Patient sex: M
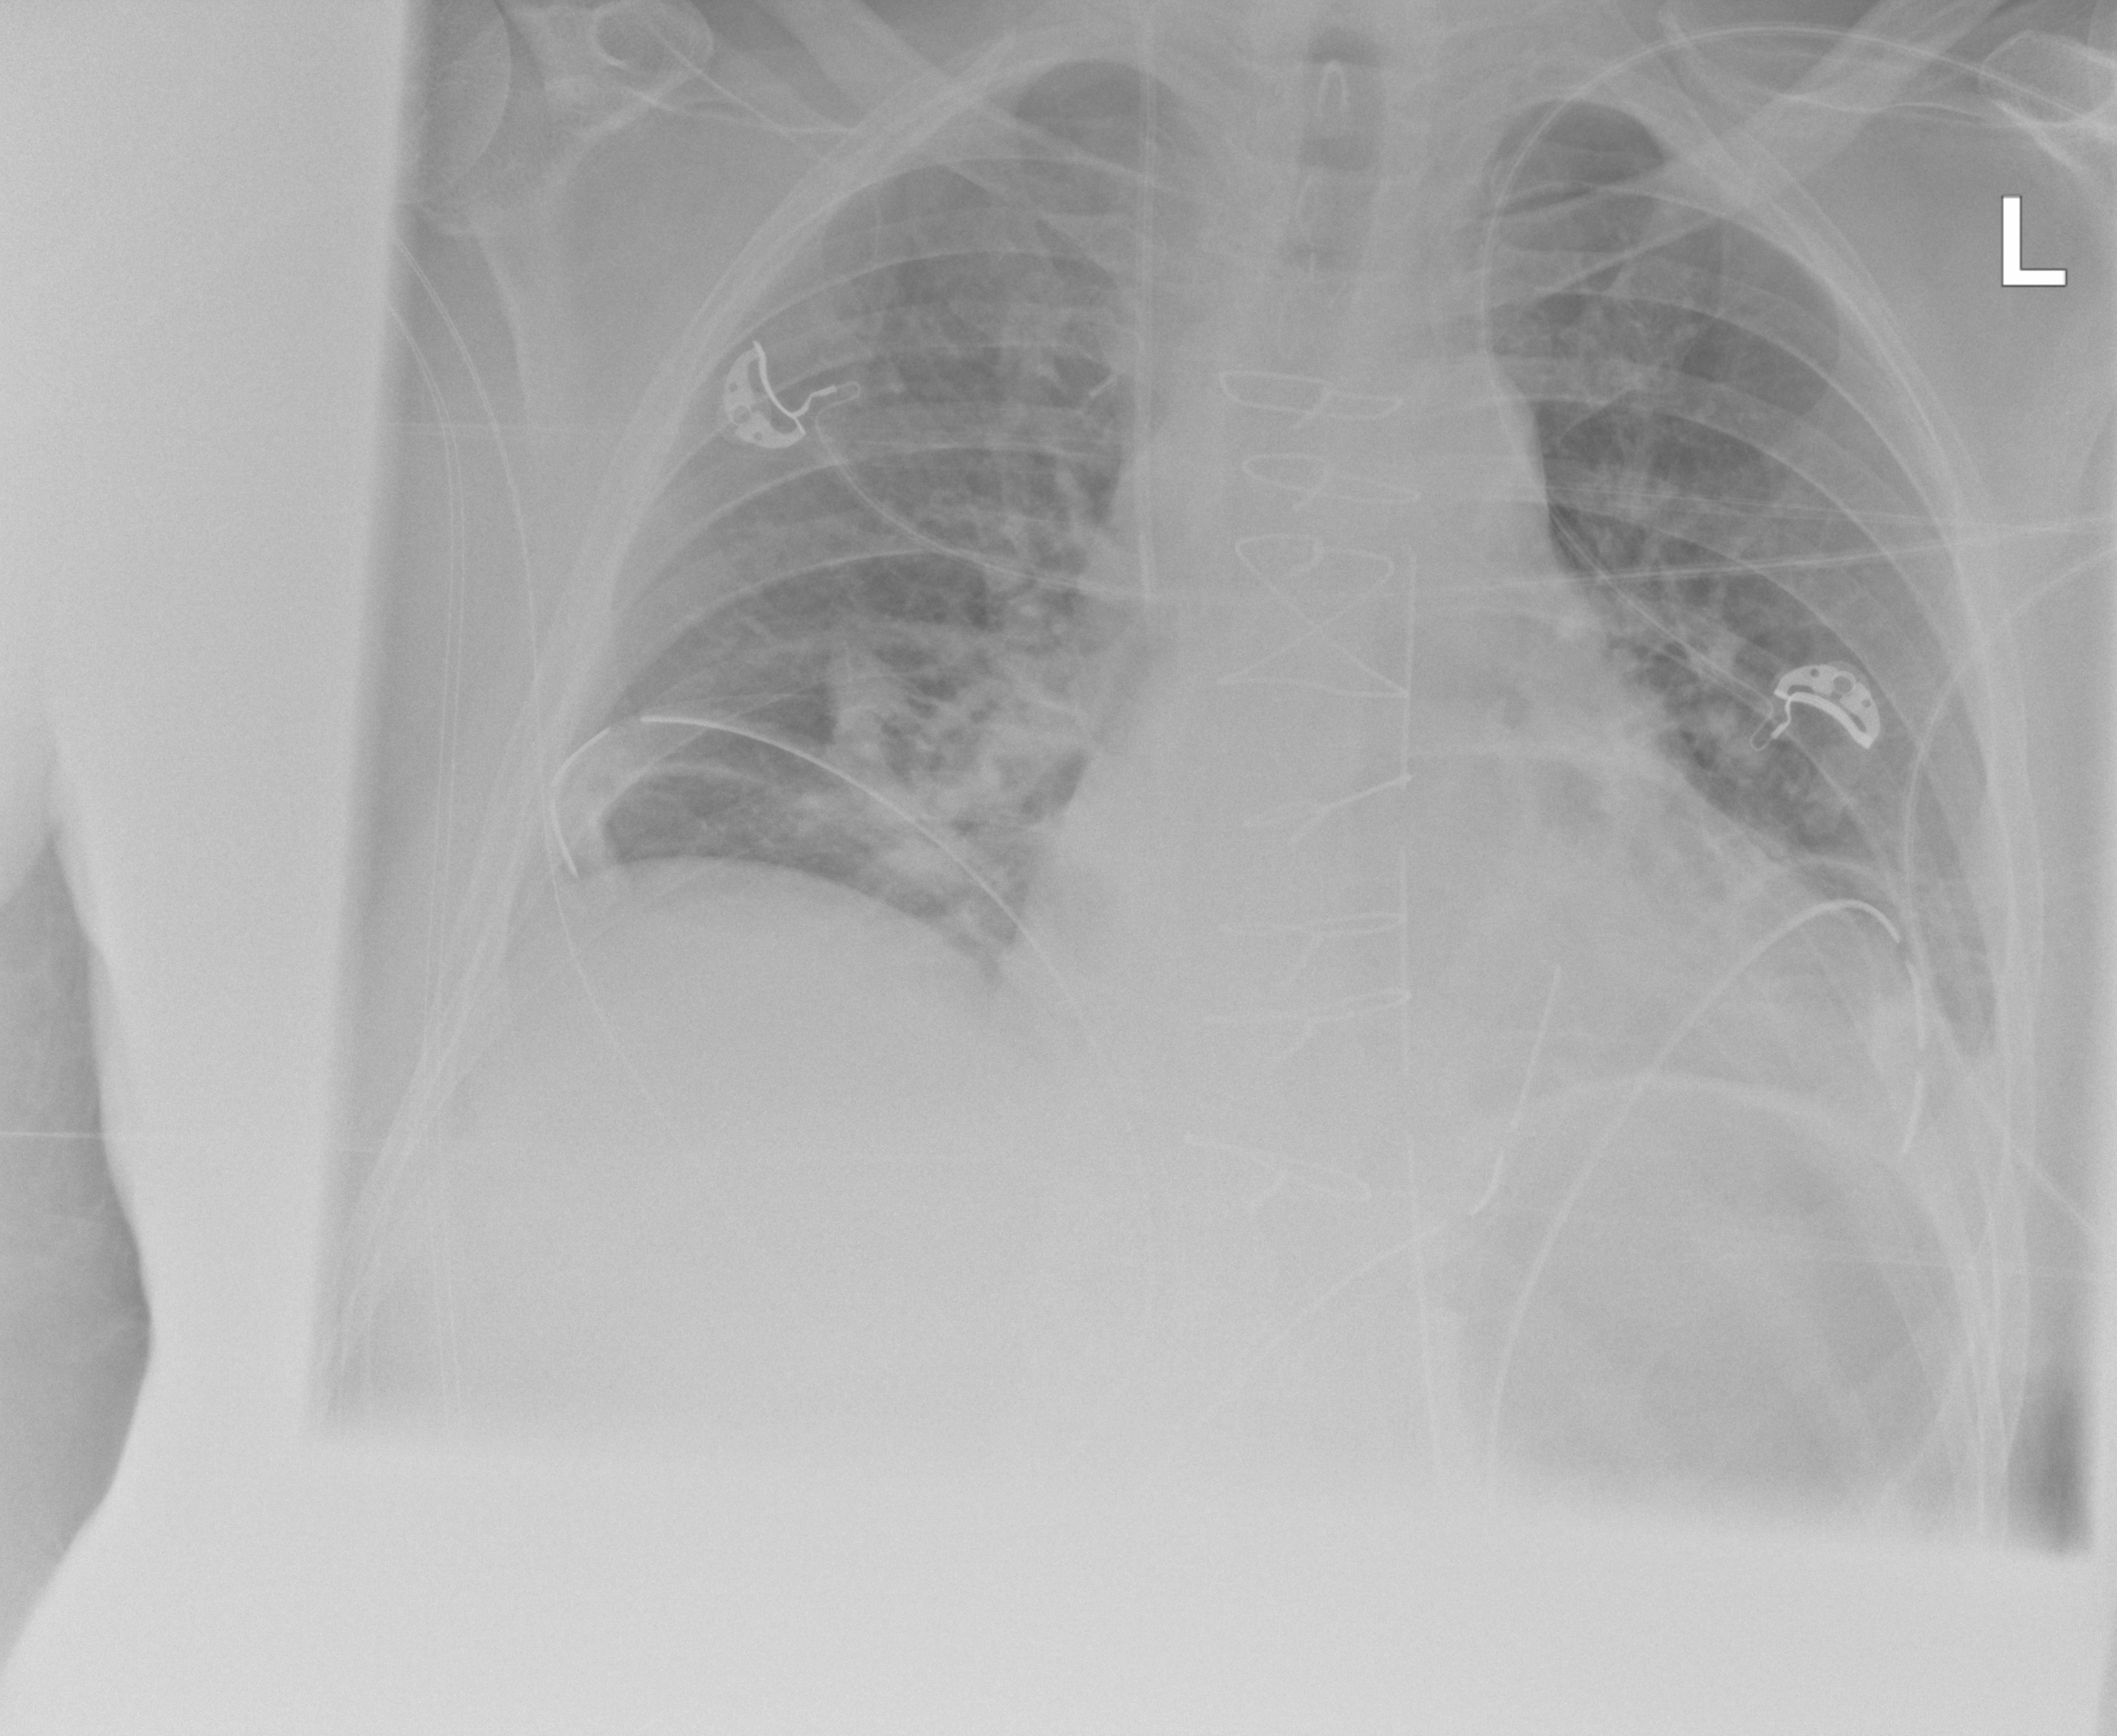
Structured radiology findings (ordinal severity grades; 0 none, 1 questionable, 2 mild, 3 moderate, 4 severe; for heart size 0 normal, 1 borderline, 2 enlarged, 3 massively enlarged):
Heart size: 1
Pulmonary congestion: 0
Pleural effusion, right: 2
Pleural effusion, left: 2
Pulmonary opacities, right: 2
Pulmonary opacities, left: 2
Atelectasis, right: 2
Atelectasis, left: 2